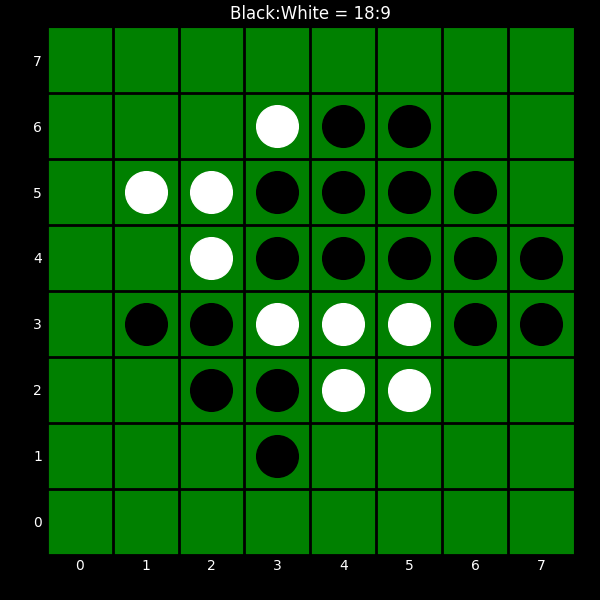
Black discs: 18
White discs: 9